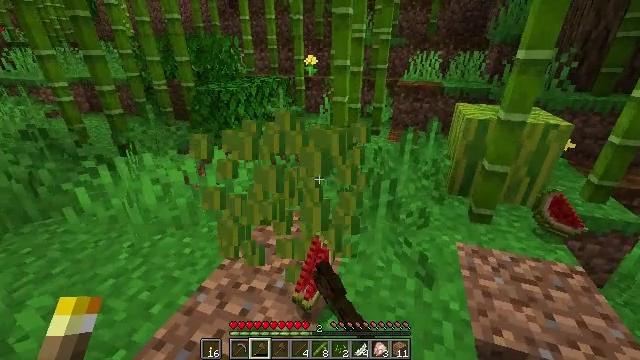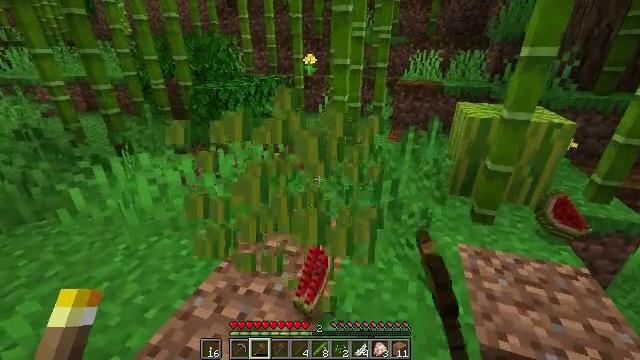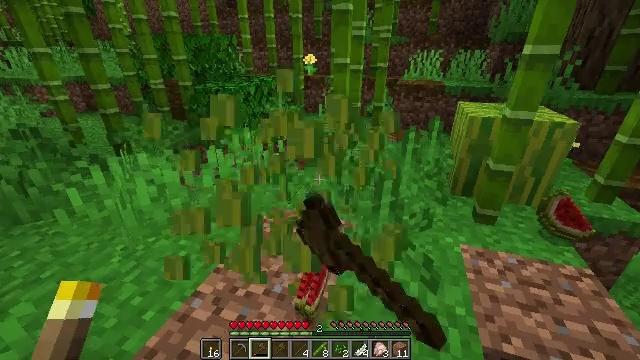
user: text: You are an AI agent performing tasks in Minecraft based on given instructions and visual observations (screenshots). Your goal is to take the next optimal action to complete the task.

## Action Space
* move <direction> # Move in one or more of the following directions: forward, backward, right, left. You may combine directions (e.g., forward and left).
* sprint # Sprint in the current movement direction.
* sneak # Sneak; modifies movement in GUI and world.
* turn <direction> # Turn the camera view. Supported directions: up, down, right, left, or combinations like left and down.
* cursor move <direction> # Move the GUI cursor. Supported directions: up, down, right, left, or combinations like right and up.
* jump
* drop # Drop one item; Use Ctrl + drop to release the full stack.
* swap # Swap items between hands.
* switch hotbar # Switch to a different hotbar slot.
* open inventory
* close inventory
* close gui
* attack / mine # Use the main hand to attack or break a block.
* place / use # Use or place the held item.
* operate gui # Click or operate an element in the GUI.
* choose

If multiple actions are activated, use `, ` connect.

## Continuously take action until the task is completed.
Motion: motion action
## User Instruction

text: Harvest melon from the farm.
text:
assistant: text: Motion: attack / mine
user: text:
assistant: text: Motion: attack / mine
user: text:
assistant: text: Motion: attack / mine